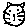
Label: cat